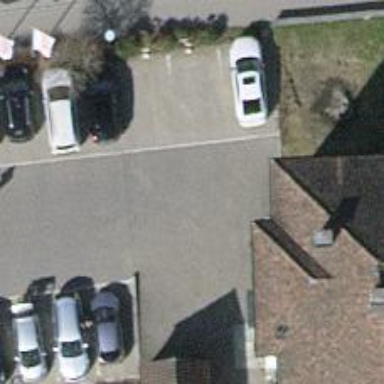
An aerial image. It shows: Parking aisle with paving stones surface.